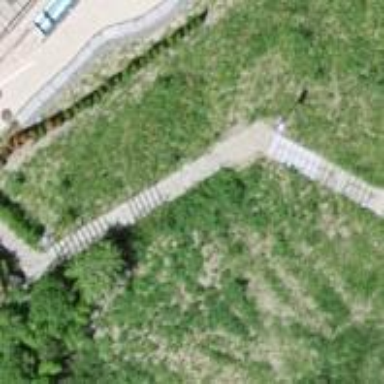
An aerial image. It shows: Road with steps.